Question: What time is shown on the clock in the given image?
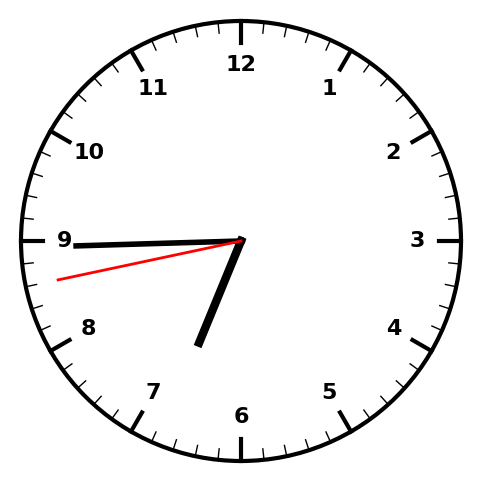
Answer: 06:44:43